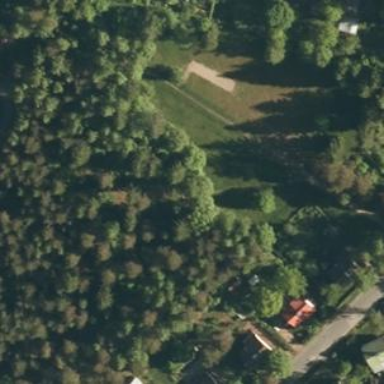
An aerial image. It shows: Park.